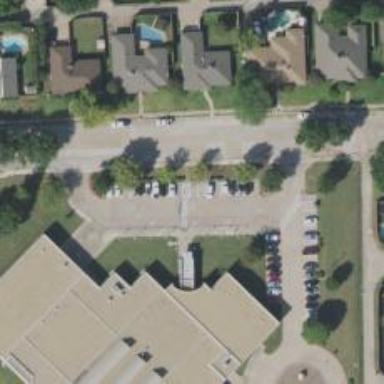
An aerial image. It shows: Parking space.